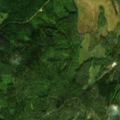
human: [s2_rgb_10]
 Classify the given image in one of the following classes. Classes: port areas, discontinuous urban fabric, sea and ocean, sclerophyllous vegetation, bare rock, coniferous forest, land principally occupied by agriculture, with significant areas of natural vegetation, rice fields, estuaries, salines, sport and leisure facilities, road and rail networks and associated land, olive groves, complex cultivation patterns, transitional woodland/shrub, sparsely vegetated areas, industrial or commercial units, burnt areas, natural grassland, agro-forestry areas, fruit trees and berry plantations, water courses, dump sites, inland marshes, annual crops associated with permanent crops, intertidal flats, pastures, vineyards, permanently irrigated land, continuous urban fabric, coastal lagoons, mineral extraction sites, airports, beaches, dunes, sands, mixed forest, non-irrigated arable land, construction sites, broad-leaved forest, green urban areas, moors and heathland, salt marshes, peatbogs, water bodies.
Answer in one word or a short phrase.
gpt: coniferous forest, mixed forest, peatbogs